Field crop: maize
Growth stage: 2
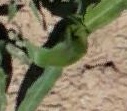
Species: maize